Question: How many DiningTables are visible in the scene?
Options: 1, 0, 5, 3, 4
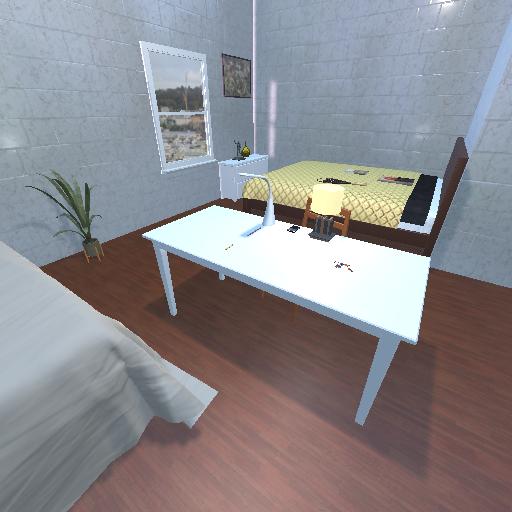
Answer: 1